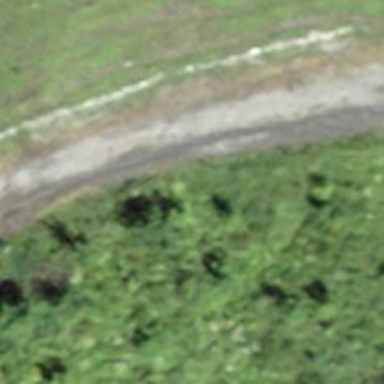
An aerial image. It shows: Track with fine gravel surface. The track type is grade 2.